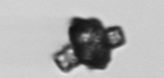
Label: Delphineis